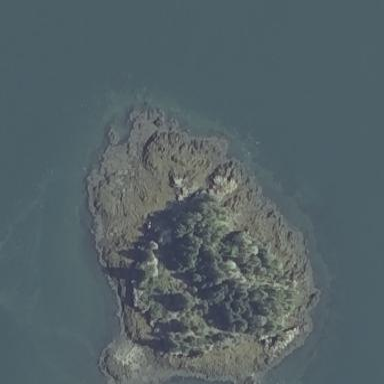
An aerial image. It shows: Islet along the natural coastline.